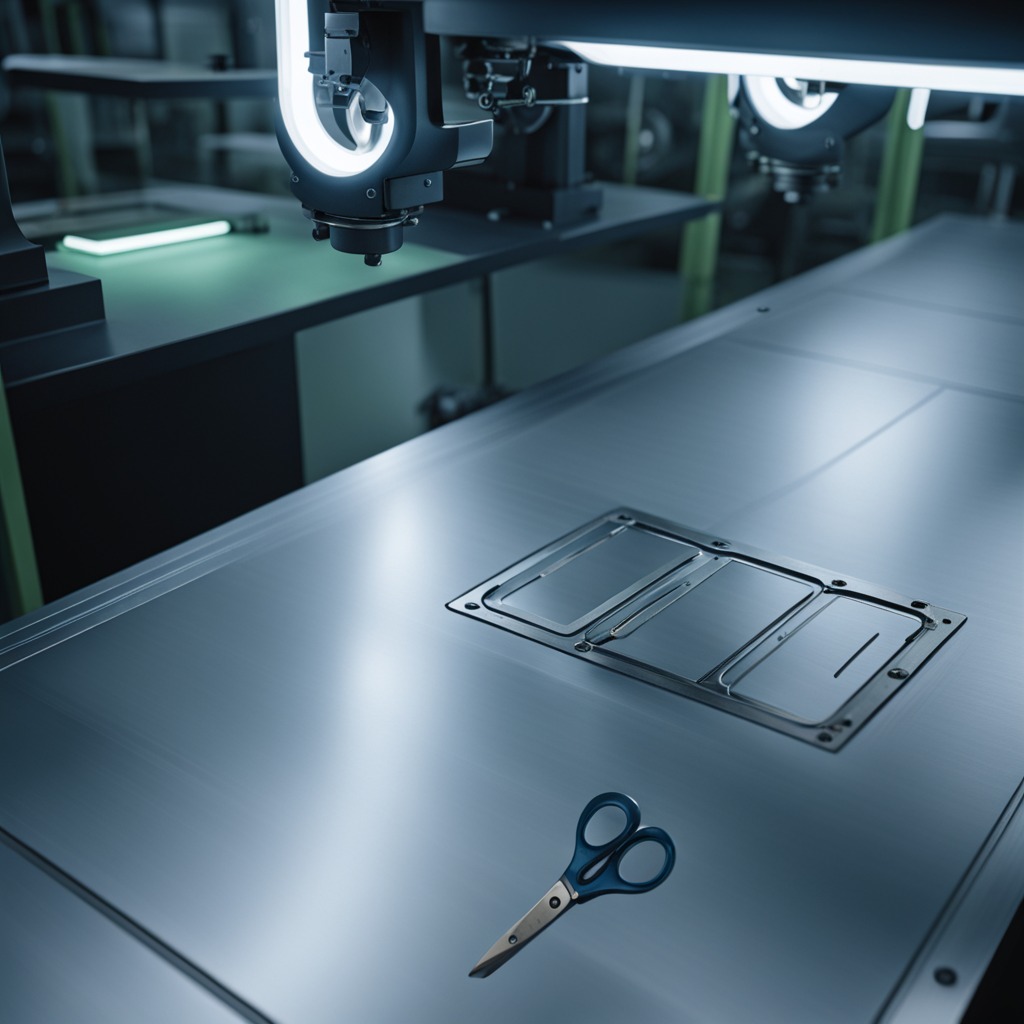
A scissor is lying on the metal table in a machine shop under fluorescent lights.